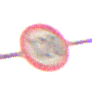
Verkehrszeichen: Geschwindigkeit120
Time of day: Night
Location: Outdoor (Nature)
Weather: Clear
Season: NotSpecified
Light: Natural